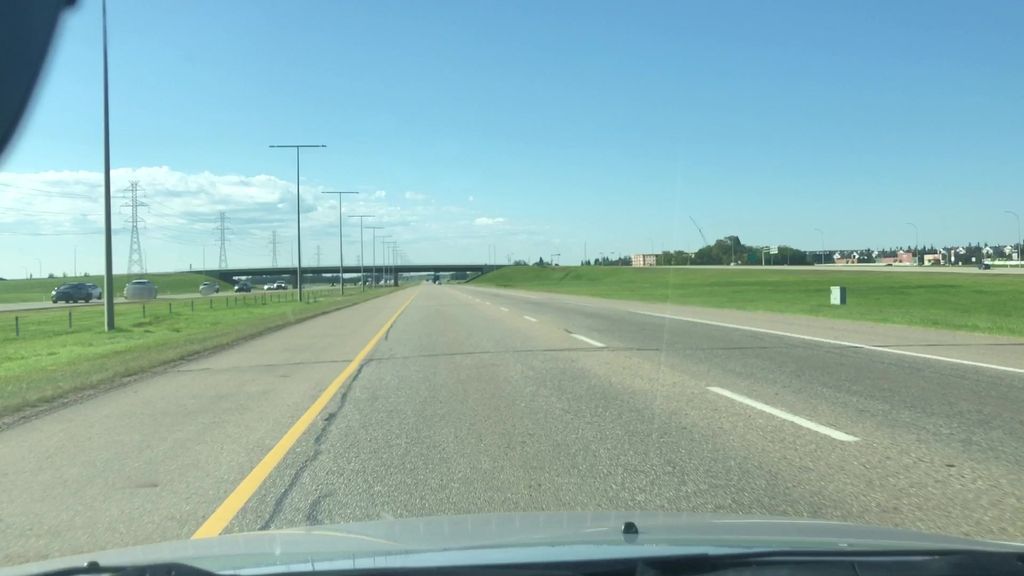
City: edmonton